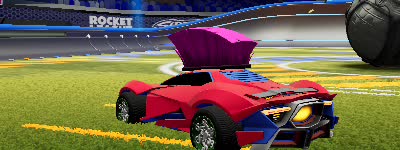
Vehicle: werewolf